Aerial crown-view tile of a tropical tree (Barro Colorado Island, Panama), acquired 20241216:
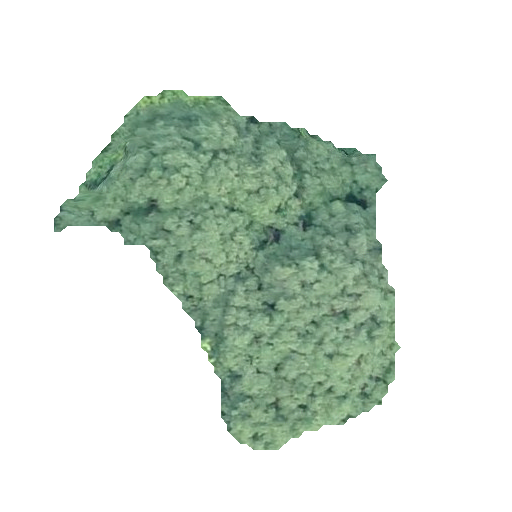
Species: Tabebuia rosea
GBIF accepted scientific name: Tabebuia rosea
Crown area: 103.676 m²